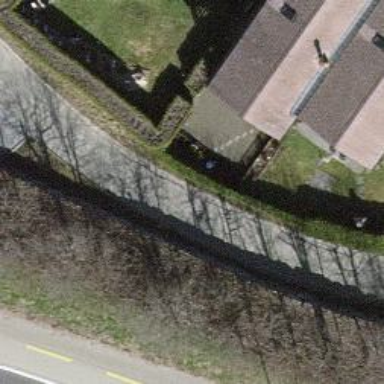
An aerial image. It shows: Hedge barrier.